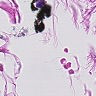
Metastatic tissue present: no